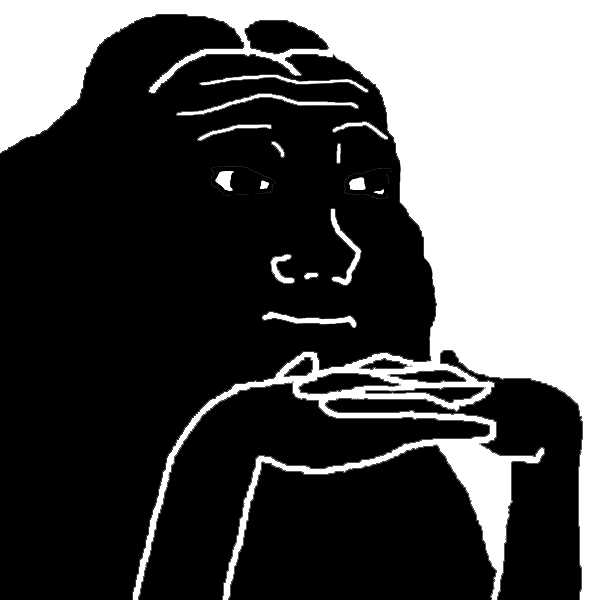
Label: 5_Blobjak